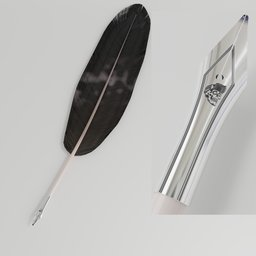
Label: tools